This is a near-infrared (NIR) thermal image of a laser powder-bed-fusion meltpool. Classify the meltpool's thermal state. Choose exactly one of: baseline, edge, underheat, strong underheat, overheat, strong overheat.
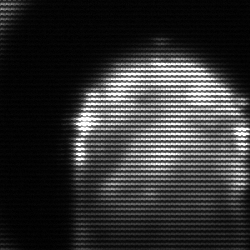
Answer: edge